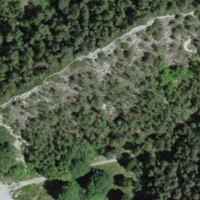
EUNIS habitat code: 44
Species observed at this site:
Gonepteryx rhamni
Corylus avellana
Satyrus ferula
Vincetoxicum hirundinaria
Arctostaphylos uva-ursi
Hippocrepis comosa
Nemobius sylvestris
Mylabris variabilis
Epipactis helleborine
Lactuca perennis
Salvia pratensis
Globularia bisnagarica
Saponaria ocymoides
Pieris napi
Fragaria vesca